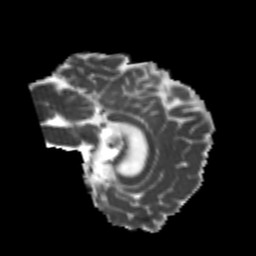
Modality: MD
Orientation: sagittal
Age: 22
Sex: female
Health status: healthy
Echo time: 0.074 s